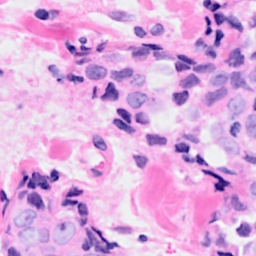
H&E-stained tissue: Breast